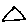
Label: triangle